Question: I have two dropdowns Month and Year. Depending on the year, the list of months will change.

This works fine, but for some reason my "span field" is not getting updated. The problem is that the click event is not getting called, when the user choose for a month.
Note: The year works perfect.
Hide the dropdown div
'''
function Dropdown (element) {
$("#month div, #year div").hide(); // hide all dropdowns
if (element) $("#"+element+" div").toggle(); // show dropdown of specified element
}
'''
Logic to show the list depending on the dropdown year value
'''
function UpdateMonths(){
var temp = "";
if (parseInt(Get.Year()) <= 2012){
temp = "<p>Month1</p>";
}else{
temp = "<p>Month9</p>";
}
return temp;
}
'''
Display a list of months or years
'''
$("#month span, #year span").click(function(event) {
$("#month div").html(UpdateMonths()); // IMPORTANT Show the right list of months
event.stopPropagation();
if (!$(this).hasClass('disabled')) { // only open downdown when not disabled
Dropdown($(this).parent().attr("id"));
} else Dropdown(); // hide all dropdown menues
});
'''
The user choose the value he wants.
Not working for months
'''
$("#location div p, #month div p, #year div p").click(function() {
var value = $(this).text(); // grab new location name/month/year.
$(this).parent().parent().children("span").text(value); // update selected location name/month/year.
RequestToServer();
});
'''
Month dropdown
'''
<div id="month">
<span class="input">Januar</span>
<div class=".dropdown">
<p></p>
</div>
</div>
'''
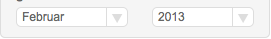
Answer: The selector should be:
'''
$("#month, #year").click(function() {
'''
The reason for this is because you want to detect a click on anywhere within the '#month' and '#year' divs. By targeting the spans in your original code, you would only get the click event on the span itself, which by default is an inline element and so it doesn't fill the 100% width.